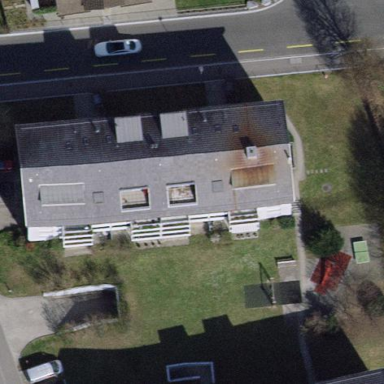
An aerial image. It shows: Gabled roof apartments building.